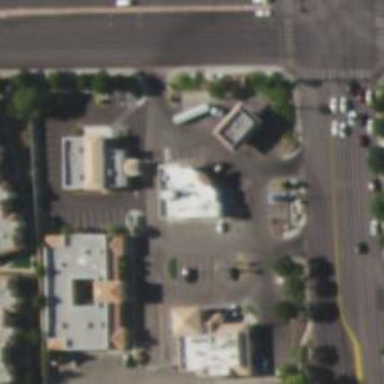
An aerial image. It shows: Convenience shop.